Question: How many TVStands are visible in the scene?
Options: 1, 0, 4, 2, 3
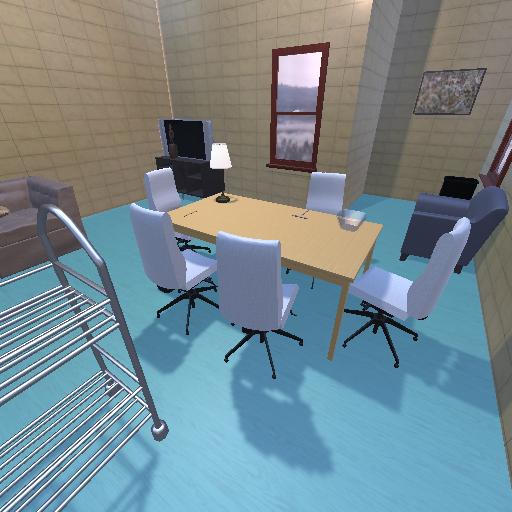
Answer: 1